Interaction volume radius: 10 \u00c5
Interaction volume height: 10 \u00c5
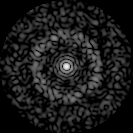
Disorder parameter: 0.8277